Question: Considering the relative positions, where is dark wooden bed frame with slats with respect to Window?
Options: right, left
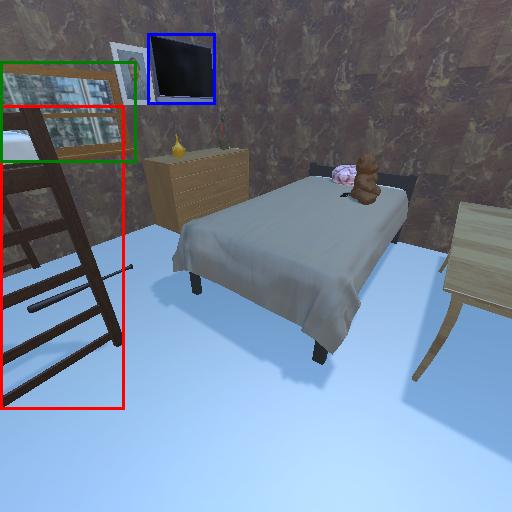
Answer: right